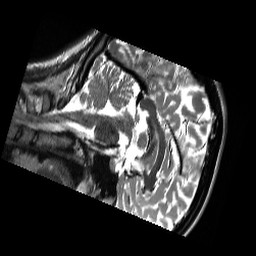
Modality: T2w
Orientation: sagittal
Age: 19
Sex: female